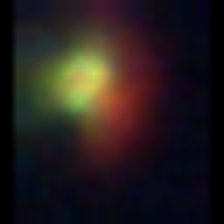
Taxon: NanoPlankton
Group: Other